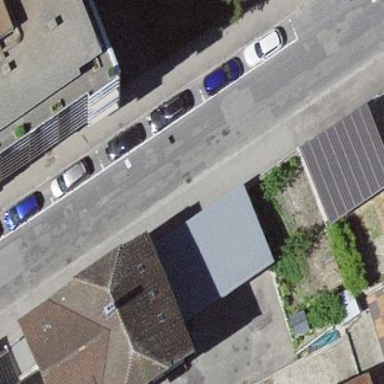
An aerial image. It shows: Garage building.